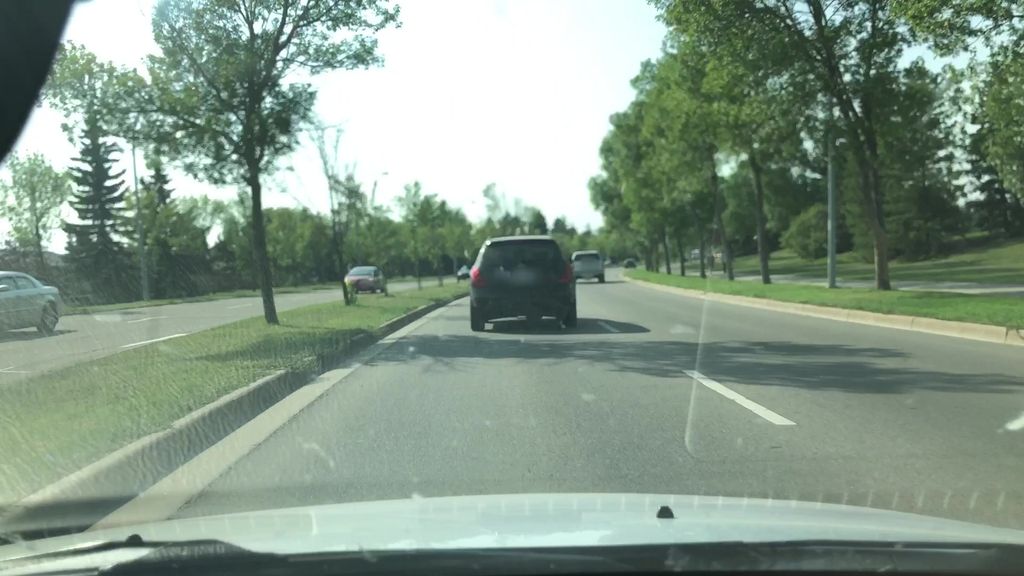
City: edmonton